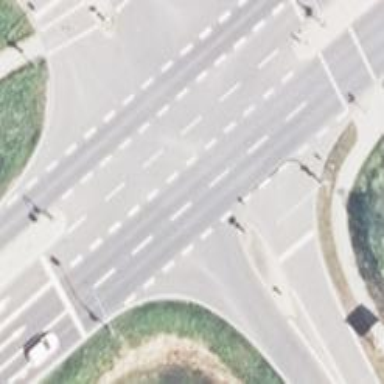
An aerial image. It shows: Secondary road with asphalt surface.